高一 · 解析几何
运行如下程序, 如果输入的 $m, n$ 的值分别是 24 和 15 , 记录输出的 $i$ 和 $m$ 的值在平面直角坐标系 $x 0 y$ 中, 已知点 $A(i-4, m)$, 圆 C 的圆心在直线 $1: y=2 x-4$ 上.

(1) 若圆 $C$ 的半径为 1 , 且圆心 $C$ 在直线 $y=x-1$ 上, 过点 $A$ 作圆 $C$ 的切线, 求切线的方程;

(2) 若圆 $\mathrm{C}$ 上存在点 $\mathrm{M}$, 使 $\angle O M A=90^{\circ}$, 求圆 $\mathrm{C}$ 的半径 $\mathrm{r}$ 的最小值.
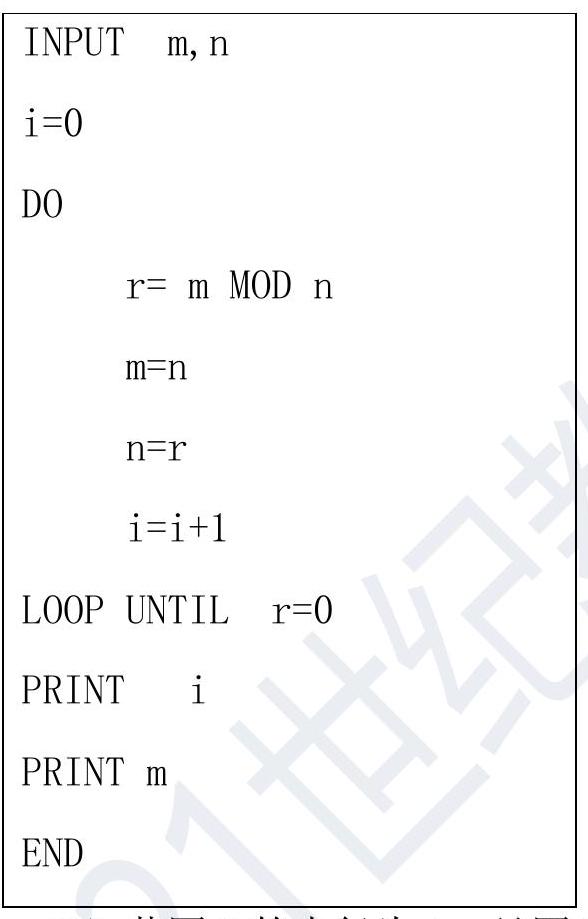
答案: 题意可得, $\mathrm{i}=4, \mathrm{~m}=3$, 所以 $\mathrm{A}(0,3)$.

(1) 由 $\left\{\begin{array}{l}y=2 x-4 \\ y=x-1\end{array}\right.$, 得圆心 $\mathrm{C}$ 为 $(3,2)$, 因为圆 $\mathrm{C}$ 的半径为 1 , . 圆 $\mathrm{C}$ 的方程为: $(x-3)^{2}+(y-2)^{2}=1$, 显然切线的斜率存在, 设圆 C 的切线方程为 $\mathrm{y}=\mathrm{kx}+3$, 即 $\mathrm{kx}-\mathrm{y}+$ $3=0, \frac{|3 k-2+3|}{\sqrt{k^{2}+1}}=1$, 即 $|3 k+1|=\sqrt{k^{2}+1}$, 整理得 $2 k(4 k+3)=0,: \mathrm{k}=0$ 或 $k=-\frac{3}{4}$. 所圆 $\mathrm{C}$ 的切线方程为: $\mathrm{y}=3$ 或 $\mathrm{y}=y=-\frac{3}{4} x+3$, 即 $\mathrm{y}=3$ 或 $3 \mathrm{x}+4 \mathrm{y}-12=0$.

（2）依题意, 点 $M$ 在以 04 为直径的圆上, 其圆心为 $\left.D （ 0, \frac{3}{2}\right)$, 半径为 $\frac{3}{2}$; 点 $M$ 也在
圆 $\mathrm{C}$ 上, 所以点 $\mathrm{M}$ 是圆 $\mathrm{D}$ 和圆 $\mathrm{C}$ 的公共点; 又圆 $\mathrm{C}$ 的圆心在直线 $1: \mathrm{y}=2 \mathrm{x}-4$ 上, 所以, 欲使圆 $\mathrm{C}$ 的半径最小, 只需过点 $\mathrm{D}$ 作直线 1 的垂线, 以垂足为圆心 $\mathrm{C}$ 并与圆 $\mathrm{D}$ 外切时的圆心 $\mathrm{C}$ 的半径 $\mathrm{r}$ 最小,

因为点 $\mathrm{D}$ 到直线 1 的距离 $d=\frac{\left|2 \cdot 0-\frac{3}{2}-4\right|}{\sqrt{2^{2}+1^{2}}}=\frac{11 \sqrt{5}}{10}$,

: . 圆 $\mathrm{C}$ 的半径 $\mathrm{r}$ 的最小值为 $\frac{11 \sqrt{5}}{10}-\frac{3}{2}=\frac{11 \sqrt{5}-15}{10}$